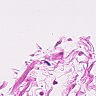
Metastatic tissue present: no